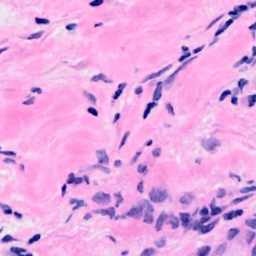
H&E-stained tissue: Breast